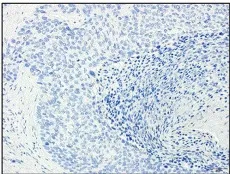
Histological evaluation of NEC and SCC. And surgically resected specimen (SCC;. Synaptophysin.
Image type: pathology (immunostaining)